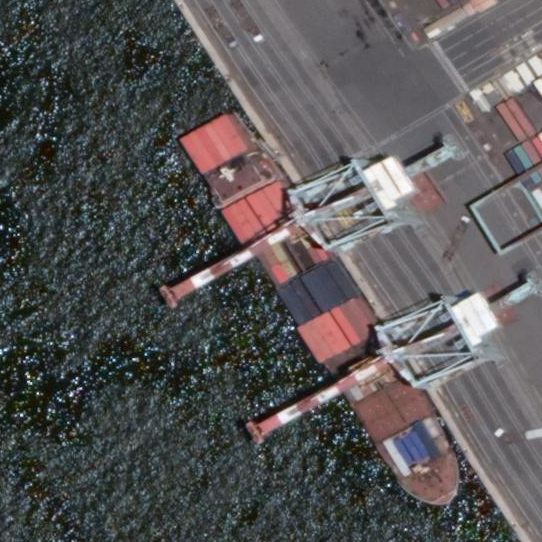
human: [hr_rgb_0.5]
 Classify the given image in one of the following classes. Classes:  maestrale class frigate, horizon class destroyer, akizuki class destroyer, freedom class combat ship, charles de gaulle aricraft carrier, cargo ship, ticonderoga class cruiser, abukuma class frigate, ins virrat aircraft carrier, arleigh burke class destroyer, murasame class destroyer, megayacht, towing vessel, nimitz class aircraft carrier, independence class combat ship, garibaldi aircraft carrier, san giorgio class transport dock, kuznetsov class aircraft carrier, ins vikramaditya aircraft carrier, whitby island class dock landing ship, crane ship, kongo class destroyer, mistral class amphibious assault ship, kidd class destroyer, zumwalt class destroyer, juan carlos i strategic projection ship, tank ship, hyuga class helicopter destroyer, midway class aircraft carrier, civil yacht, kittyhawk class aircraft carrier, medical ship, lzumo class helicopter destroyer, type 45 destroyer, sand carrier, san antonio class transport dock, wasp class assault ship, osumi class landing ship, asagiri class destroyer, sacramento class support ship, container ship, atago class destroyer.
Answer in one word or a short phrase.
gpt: Container ship